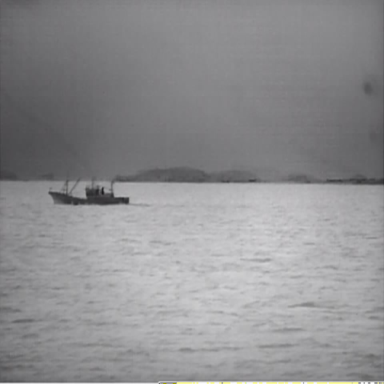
There is a bulk_carrier in the infrared image.